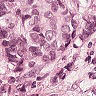
Metastatic tissue present: yes